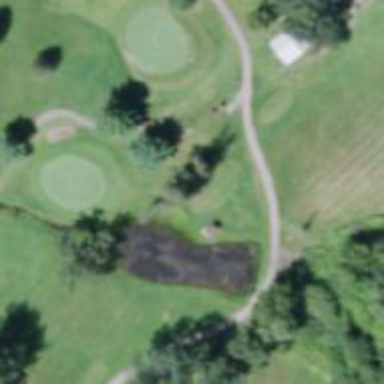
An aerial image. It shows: Golf tee.